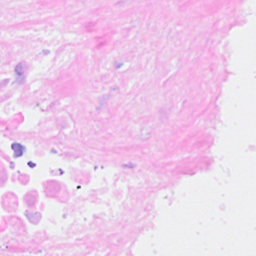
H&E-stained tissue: Breast